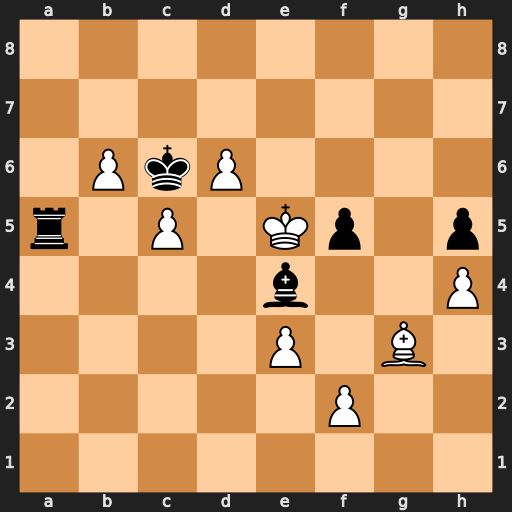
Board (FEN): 8/8/1PkP4/r1P1Kp1p/4b2P/4P1B1/5P2/8
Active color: w
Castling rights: -
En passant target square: -
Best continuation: Ke6 Ra8 d7 Rh8 b7 Kxb7 Be5